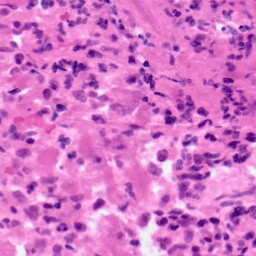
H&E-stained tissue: Pancreatic